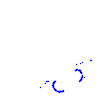
Particle: kaon